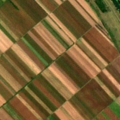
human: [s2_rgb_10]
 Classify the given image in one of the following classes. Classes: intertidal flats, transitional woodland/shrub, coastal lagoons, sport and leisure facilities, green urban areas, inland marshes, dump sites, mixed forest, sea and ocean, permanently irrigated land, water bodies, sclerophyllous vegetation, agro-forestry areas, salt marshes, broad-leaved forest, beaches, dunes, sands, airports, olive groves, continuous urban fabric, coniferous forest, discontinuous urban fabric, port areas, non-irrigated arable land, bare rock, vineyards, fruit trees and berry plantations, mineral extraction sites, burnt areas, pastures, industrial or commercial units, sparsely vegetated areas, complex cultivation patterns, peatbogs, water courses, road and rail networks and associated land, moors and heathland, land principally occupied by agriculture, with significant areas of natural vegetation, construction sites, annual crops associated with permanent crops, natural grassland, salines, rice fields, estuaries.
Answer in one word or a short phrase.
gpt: non-irrigated arable land, pastures